Interaction volume radius: 5 \u00c5
Interaction volume height: 50 \u00c5
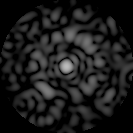
Disorder parameter: 0.8208